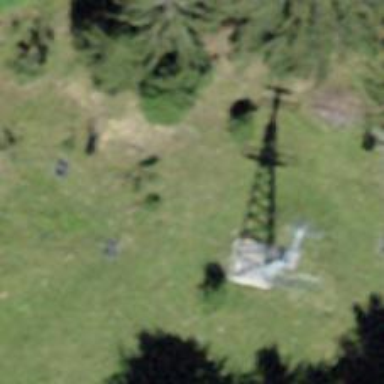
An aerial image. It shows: Pylon for aerialway.